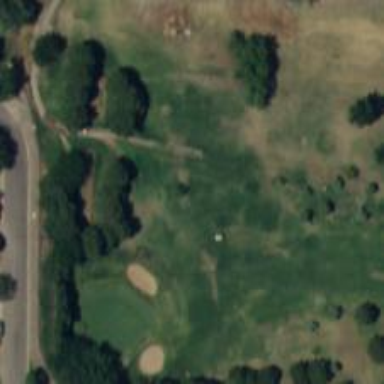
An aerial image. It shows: Well-maintained path used as golf cart path. The tracktype is grade1.